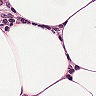
Metastatic tissue present: no